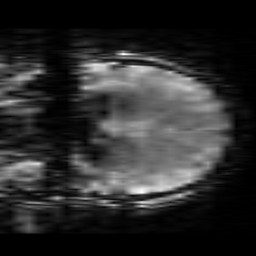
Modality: T2starw
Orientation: coronal
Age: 33
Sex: female
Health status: healthy
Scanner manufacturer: siemens
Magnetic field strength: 3 T
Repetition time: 0.7 s
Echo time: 0.02 s